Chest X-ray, AP view. Patient: 40 years old, sex F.
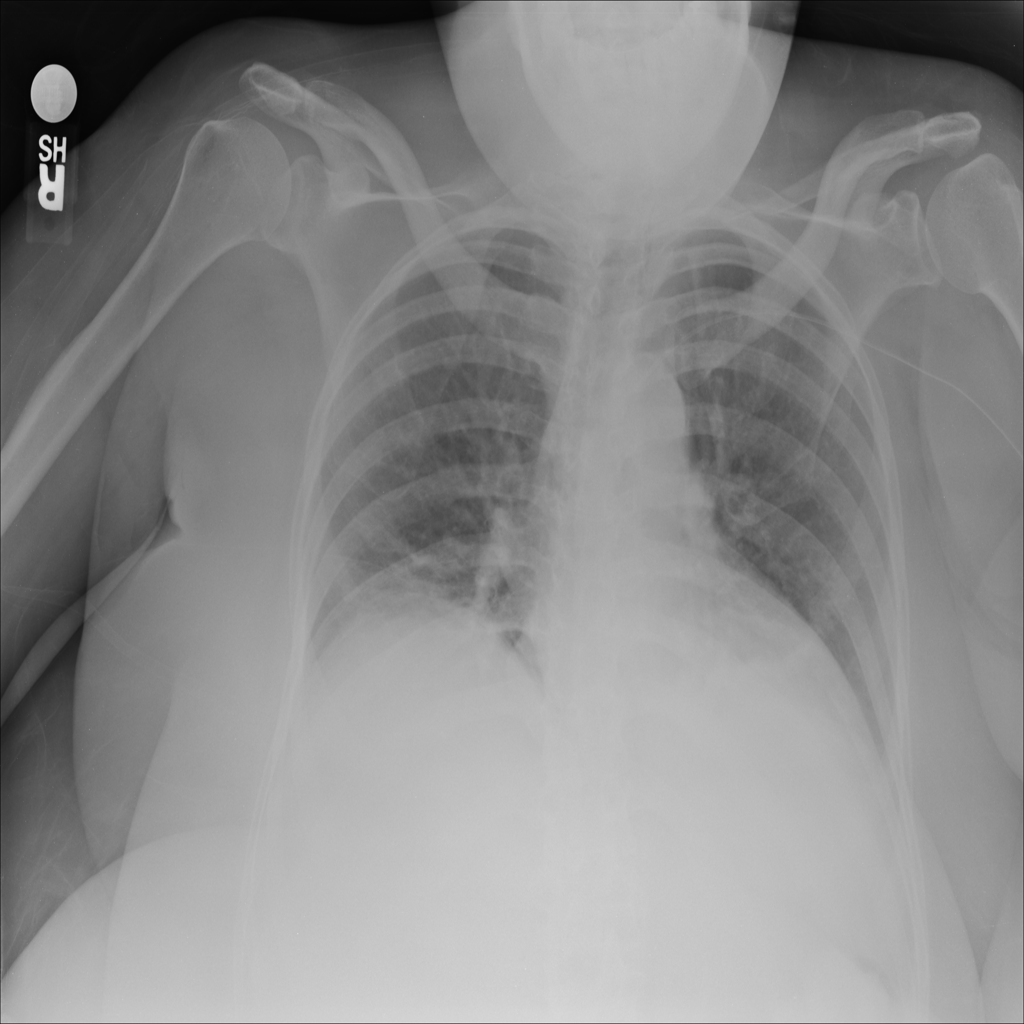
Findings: No Finding